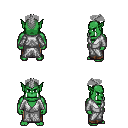
a pixel art fantasy rpg character, male body template, orc, green skin, white robe, robe skirt, gray short mohawk hairstyle, four views (front, back, left, right), 2x2 character sprite sheet, small pixel art, hard edges, no anti-aliasing